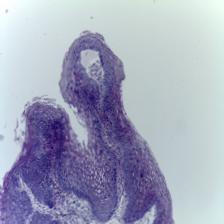
Diagnosis: Normal